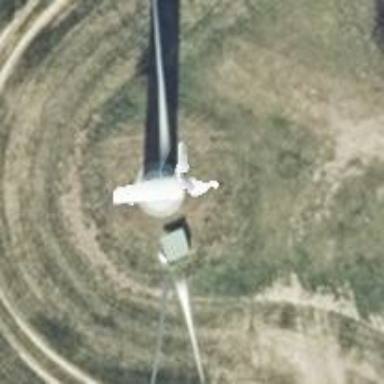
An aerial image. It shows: Wind generator powered by wind. The generator type is horizontal axis and it uses wind turbines.